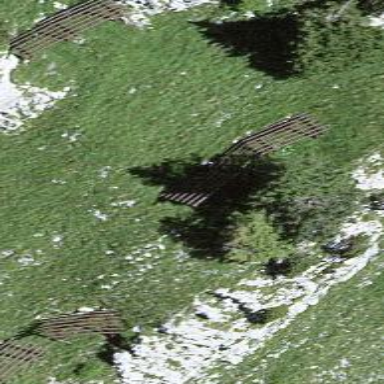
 designed to mitigate snow accumulations in specific area."